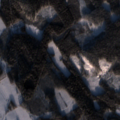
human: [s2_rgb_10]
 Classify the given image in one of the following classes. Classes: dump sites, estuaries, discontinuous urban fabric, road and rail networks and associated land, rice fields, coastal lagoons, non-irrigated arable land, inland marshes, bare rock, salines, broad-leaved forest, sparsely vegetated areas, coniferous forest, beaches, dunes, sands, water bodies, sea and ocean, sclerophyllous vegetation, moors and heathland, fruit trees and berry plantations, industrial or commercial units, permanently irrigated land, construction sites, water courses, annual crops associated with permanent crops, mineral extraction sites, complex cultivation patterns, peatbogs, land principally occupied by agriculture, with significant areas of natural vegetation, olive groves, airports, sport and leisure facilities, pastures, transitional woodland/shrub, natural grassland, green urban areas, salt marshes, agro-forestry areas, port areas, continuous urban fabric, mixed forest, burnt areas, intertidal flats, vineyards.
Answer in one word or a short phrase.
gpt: non-irrigated arable land, coniferous forest, mixed forest